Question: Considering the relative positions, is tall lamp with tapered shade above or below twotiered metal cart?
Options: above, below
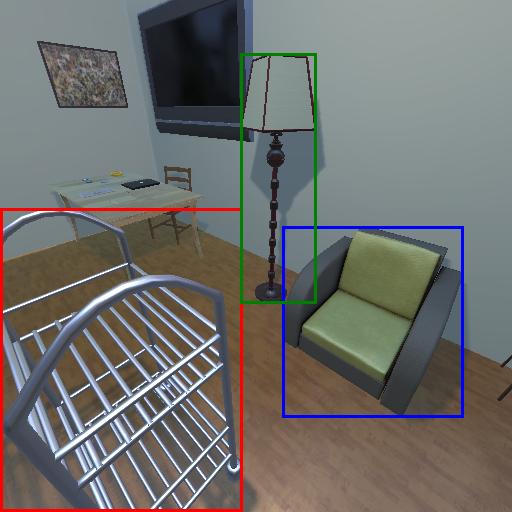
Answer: above